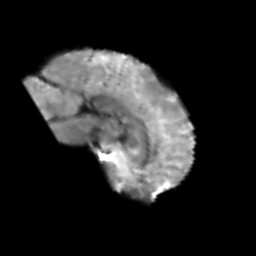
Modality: T2w
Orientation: sagittal
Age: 60
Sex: male
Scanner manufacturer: siemens
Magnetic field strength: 3 T
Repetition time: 6.1 s
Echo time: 0.101 s